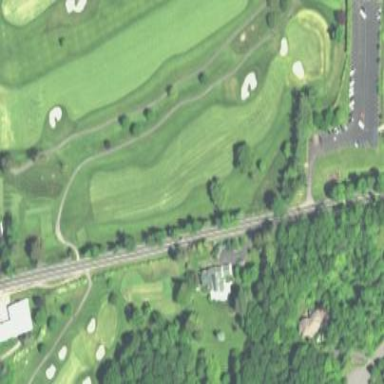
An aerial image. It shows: Grassy area designated as golf fairway.